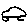
Label: car